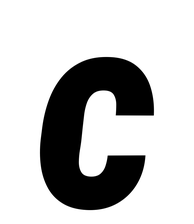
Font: Roboto-Italic_Condensed_ExtraBold_Italic